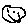
Label: smiley face